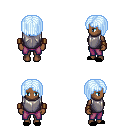
a pixel art fantasy rpg character, female body template, human, dark skin, steel chest armor, magenta pants, white cyan pageboy hairstyle, leather bracers, black slippers, four views (front, back, left, right), 2x2 character sprite sheet, small pixel art, hard edges, no anti-aliasing